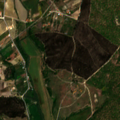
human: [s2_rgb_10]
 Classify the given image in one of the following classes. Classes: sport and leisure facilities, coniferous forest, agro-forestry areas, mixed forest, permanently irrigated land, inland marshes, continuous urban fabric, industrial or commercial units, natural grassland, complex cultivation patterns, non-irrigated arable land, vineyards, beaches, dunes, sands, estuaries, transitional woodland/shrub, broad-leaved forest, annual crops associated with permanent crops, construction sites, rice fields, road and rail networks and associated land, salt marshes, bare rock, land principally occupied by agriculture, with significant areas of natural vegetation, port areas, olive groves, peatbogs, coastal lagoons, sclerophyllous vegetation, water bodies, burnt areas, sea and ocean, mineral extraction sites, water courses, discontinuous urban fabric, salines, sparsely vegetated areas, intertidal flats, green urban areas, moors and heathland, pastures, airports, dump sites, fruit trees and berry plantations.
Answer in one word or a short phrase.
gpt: permanently irrigated land, rice fields, pastures, complex cultivation patterns, broad-leaved forest